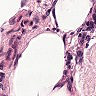
Metastatic tissue present: no